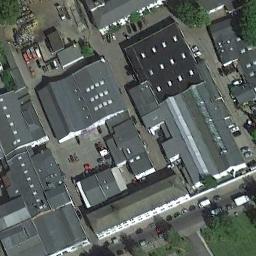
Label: industrial_area